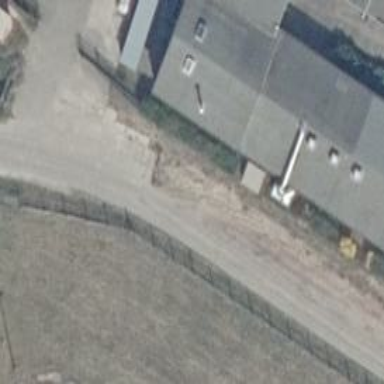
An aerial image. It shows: Power substation.